Question:
Is it possible to access and manipulate the toolbar defined in interface builder in a corresponding viewcontroller?
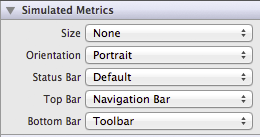
Answer: Those are Simulated Metrics as state in title, they are only displayed in the interface builder. It is to let you see what your view looks like if it is contained in for example an 'UInavigationController'.